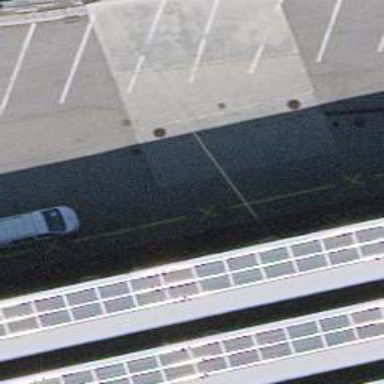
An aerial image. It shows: Parking aisle designated as service road.